Question: I'm trying to generate input element which contain value like coordinate XY.
This image will explain what im looking for.

From image above so the value of each input are A1, B1, C1, ..., D5, E5.
I have defined the size of number input generated, 5x5.
Below is my code to generate element plus increment number for value.
But i dont know how to modify it.
'''
$(document).ready(function() {
var a = 5, b = 5, val = a*b;
$("#seatwrapper").each(function() {
var arrseat = new Array();
arrseat['this'] = ['X', 'X', 'X', 'X', 'C1', 'C1', 'C1', 'C1', 'C2', 'C2', 'C2', 'C2', 'X', 'X', 'X', 'X', 'C1', 'C1', 'C1', 'C1', 'C2', 'C2', 'C2', 'C2', 'X'];
var abcd = new Array();
abcd['this'] = ['A', 'B', 'C', 'D', 'E', 'F', 'G', 'H', 'I', 'J', 'K', 'L', 'M', 'N', 'O', 'P', 'Q', 'R', 'S', 'T', 'U', 'V', 'W', 'X', 'Y', 'Z']; // I have no idea to add Increment Character as Column ID
// go thru the main array
for (var key in arrseat) {
// go thru the inner arrays
var arr = arrseat[key];
for (i = 0, n = arr.length; i < n; i++) {
var _select = $('<input></input>', {class: 'seat dropdown ' + arr[i] + '', name: 'seatlist', type: 'text', value: i+1});
$("#seatwrapper").append(_select);
}
}
});
$('#seatwrapper').css('width',b*40+6);
});
'''
Here's live demo in jsbin: <URL>
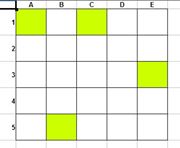
Answer: Here is the fixed <URL>
But you have some warnings at the bottom!
you needed to count the row and with some modular arithmetic, voila!